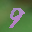
Label: 9